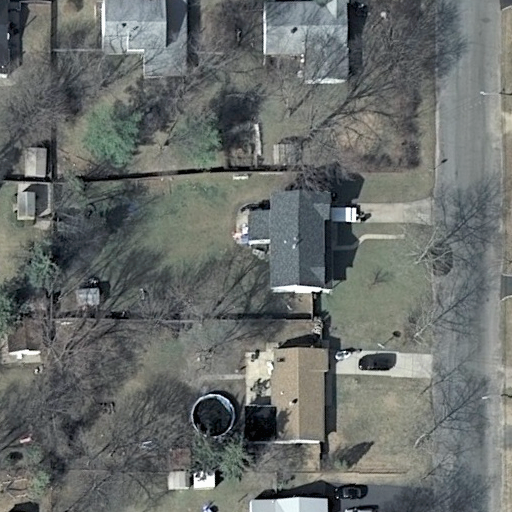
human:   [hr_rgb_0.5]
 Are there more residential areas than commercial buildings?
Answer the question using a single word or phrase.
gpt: yes

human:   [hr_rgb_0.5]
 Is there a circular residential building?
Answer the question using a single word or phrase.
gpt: no

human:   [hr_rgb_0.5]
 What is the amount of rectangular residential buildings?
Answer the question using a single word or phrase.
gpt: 2

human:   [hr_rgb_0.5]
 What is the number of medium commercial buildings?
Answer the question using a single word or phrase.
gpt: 0

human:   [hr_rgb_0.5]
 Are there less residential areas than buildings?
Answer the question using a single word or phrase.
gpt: yes

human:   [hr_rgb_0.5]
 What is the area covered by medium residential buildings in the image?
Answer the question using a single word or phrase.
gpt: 1292m2

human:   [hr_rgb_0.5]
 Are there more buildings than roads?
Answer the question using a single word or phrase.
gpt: yes

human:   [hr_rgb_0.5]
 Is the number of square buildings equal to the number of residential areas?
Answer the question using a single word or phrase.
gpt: no

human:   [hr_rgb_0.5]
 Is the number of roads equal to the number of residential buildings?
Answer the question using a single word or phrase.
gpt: no

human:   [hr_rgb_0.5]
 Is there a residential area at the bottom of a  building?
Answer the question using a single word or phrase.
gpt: no

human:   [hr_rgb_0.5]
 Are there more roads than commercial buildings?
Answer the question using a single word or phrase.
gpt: yes

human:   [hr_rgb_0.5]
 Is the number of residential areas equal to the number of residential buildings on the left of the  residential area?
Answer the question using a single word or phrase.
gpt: no

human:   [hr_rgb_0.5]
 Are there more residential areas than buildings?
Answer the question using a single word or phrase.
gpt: no

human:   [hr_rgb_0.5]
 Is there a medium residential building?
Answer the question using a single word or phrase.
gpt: yes

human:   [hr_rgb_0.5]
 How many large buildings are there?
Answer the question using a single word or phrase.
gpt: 0

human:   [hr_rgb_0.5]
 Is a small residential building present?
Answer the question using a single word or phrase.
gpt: yes

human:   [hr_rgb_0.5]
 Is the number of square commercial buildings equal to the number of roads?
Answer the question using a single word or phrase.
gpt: no

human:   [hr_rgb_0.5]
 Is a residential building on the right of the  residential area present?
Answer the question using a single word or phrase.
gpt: yes

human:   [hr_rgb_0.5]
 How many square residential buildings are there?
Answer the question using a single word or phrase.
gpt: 0

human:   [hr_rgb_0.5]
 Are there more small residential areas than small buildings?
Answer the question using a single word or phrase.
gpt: no

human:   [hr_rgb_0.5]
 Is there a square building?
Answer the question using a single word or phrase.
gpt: no

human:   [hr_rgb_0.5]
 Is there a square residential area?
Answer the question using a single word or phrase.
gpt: no

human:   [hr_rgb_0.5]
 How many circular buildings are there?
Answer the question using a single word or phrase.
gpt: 0

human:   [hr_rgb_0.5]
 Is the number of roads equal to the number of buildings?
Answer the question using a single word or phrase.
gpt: no

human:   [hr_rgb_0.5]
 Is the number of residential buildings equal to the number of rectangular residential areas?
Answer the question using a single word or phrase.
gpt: no

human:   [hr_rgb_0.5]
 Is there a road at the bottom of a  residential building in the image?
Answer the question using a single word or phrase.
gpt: no

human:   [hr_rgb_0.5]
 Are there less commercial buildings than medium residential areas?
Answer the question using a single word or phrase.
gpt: no

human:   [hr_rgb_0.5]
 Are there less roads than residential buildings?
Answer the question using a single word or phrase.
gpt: yes

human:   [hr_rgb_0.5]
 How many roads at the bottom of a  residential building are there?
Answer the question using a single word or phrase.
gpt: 0

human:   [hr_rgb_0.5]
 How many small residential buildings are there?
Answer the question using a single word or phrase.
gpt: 1

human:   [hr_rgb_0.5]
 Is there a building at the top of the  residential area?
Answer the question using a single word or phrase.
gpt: yes

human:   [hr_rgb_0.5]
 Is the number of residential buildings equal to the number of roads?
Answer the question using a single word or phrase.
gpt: no

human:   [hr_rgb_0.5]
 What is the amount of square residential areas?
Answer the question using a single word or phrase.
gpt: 0

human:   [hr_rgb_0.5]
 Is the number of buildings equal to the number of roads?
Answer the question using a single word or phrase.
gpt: no

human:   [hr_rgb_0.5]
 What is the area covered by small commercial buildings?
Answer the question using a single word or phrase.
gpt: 0m2

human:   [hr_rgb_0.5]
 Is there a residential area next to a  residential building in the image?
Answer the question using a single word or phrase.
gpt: yes